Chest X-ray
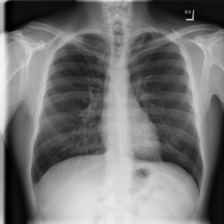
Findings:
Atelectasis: negative
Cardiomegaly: negative
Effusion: negative
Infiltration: negative
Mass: negative
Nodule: negative
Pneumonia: negative
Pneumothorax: negative
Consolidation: negative
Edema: negative
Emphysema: negative
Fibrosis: negative
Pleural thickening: negative
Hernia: negative